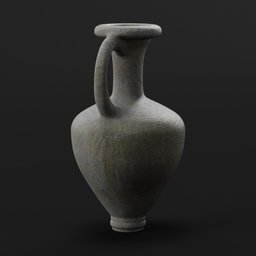
Label: decoration